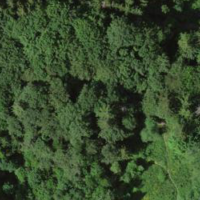
EUNIS habitat code: 41
Species observed at this site:
Oxalis acetosella